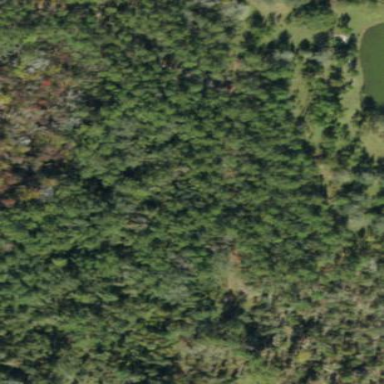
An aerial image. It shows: Forest with needle-leaved trees.